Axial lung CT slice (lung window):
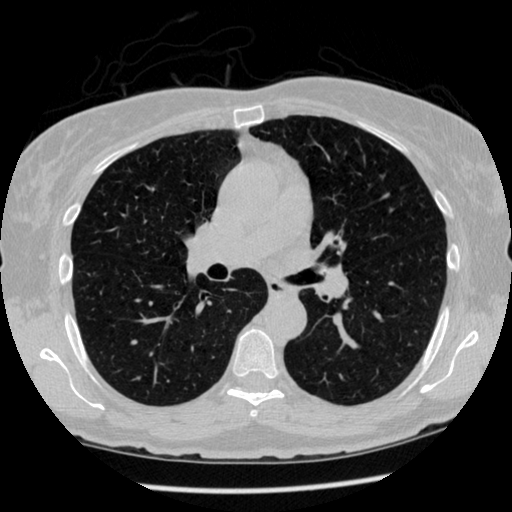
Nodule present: no